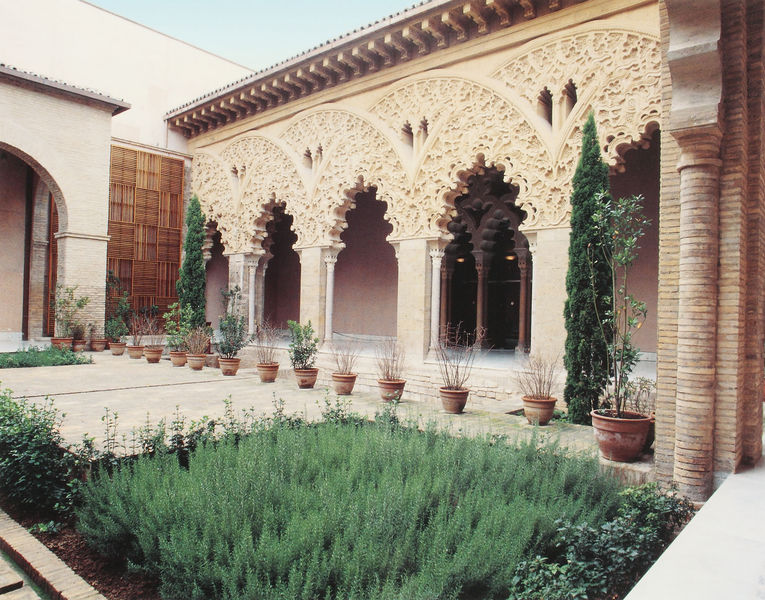
Titel: Aljaferia-Palast
Standort: Zaragoza (EU - E)
Schlagwörter: himmel, ausschnitt, braun, fenster, holz, pfeiler, säule, säulen, gebäude, gras, rosen, beige, ornament, wand, architektur, stein, steine, gräser, sonne, pflanzen, rund, garten, ton, zypressen, blumentopf, kübel, relief, topf, bogen, hof, rundbogen, ornamente, verzierung, lavendel, galerie, foto, bögen, blumentöpfe, töpfe, fugen, gang, hinterhof, arkade, innenhof, spanisch, kloster, orient, orientalisch, arkaden, kapitell, arabisch, beet, beete, kräutergarten, gruen, kräuter, durchbrochen, laube, kreuzgang, maurisch, terracotta, mozarabisch, rosmarin, patio, alhambra, kübelpflanzen, säueln